Field crop: maize
Growth stage: 2
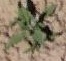
Species: atriplex